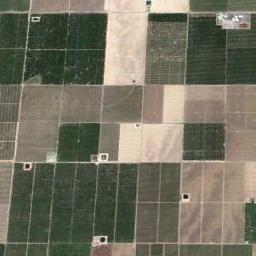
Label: rectangular_farmland